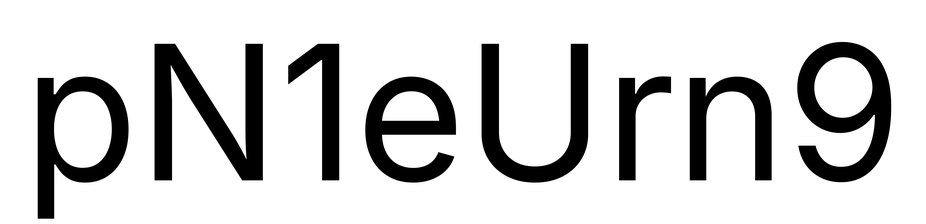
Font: Inter_Regular